Interaction volume radius: 5 \u00c5
Interaction volume height: 10 \u00c5
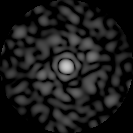
Disorder parameter: 0.8578